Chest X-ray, PA view. Patient: 53 years old, sex M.
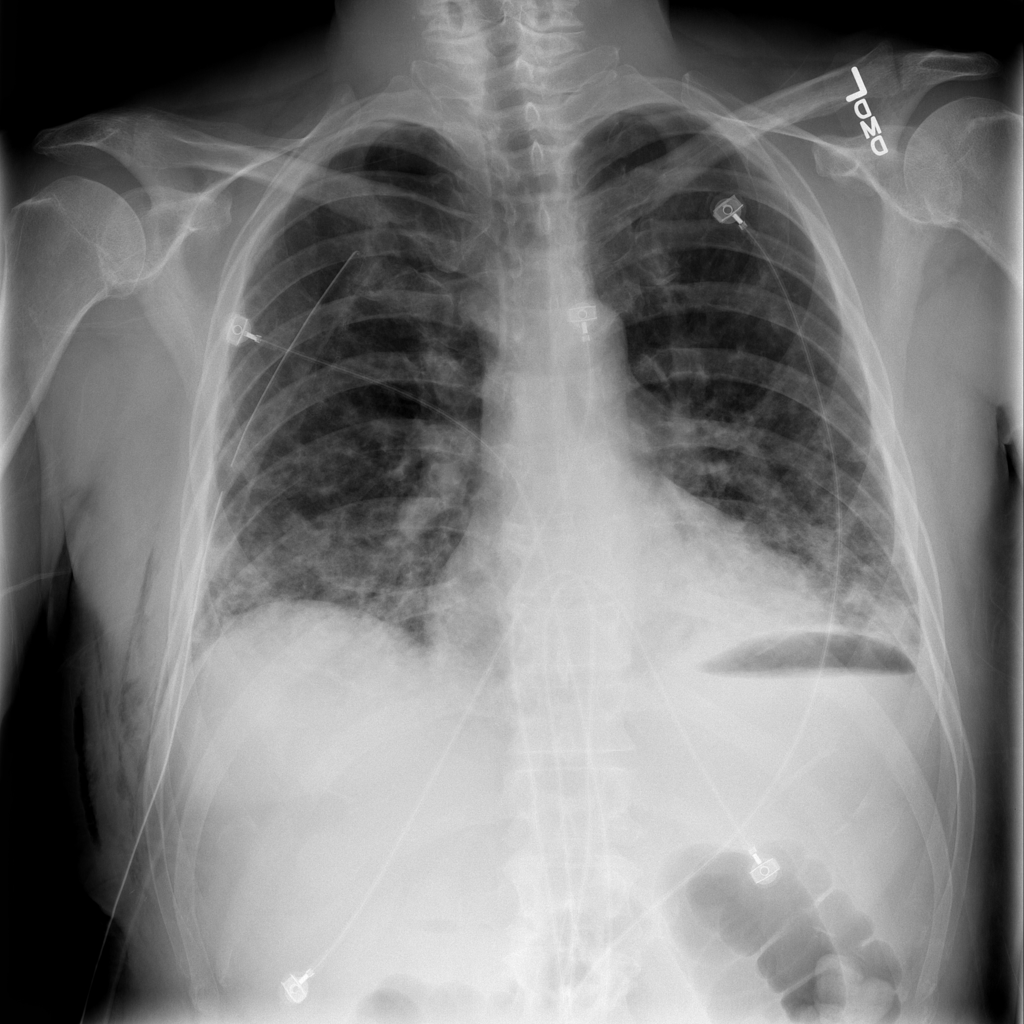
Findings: Emphysema